Interaction volume radius: 5 \u00c5
Interaction volume height: 25 \u00c5
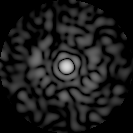
Disorder parameter: 0.8835